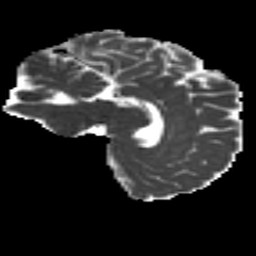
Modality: MD
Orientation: sagittal
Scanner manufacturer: siemens
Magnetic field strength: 3 T
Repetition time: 4.16 s
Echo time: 0.0806 s